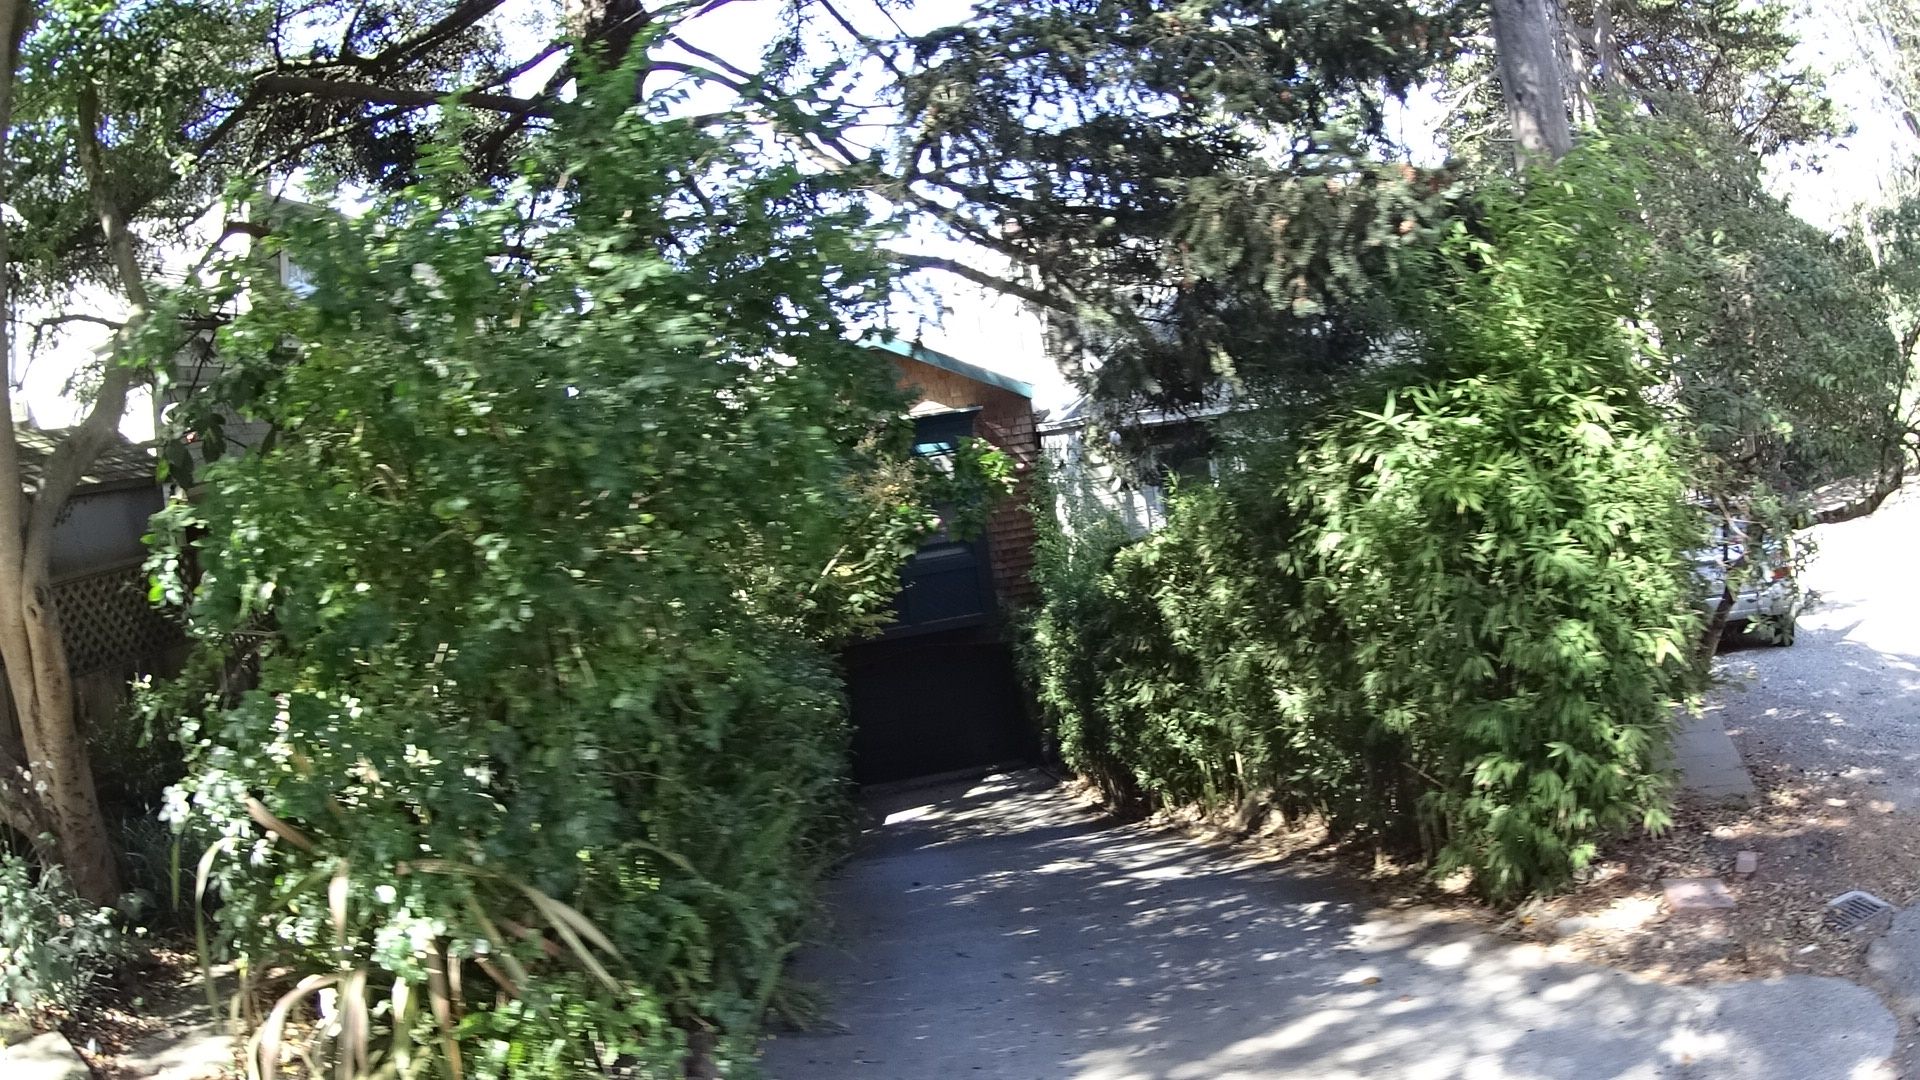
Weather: clear
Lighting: day
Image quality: slightly poor
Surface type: walking surface
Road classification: residential, service, footway
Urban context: urban centre
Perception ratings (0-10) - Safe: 4.42, Lively: 3.58, Beautiful: 9.07, Boring: 2.85, Depressing: 3.7, Wealthy: 8.69